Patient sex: M
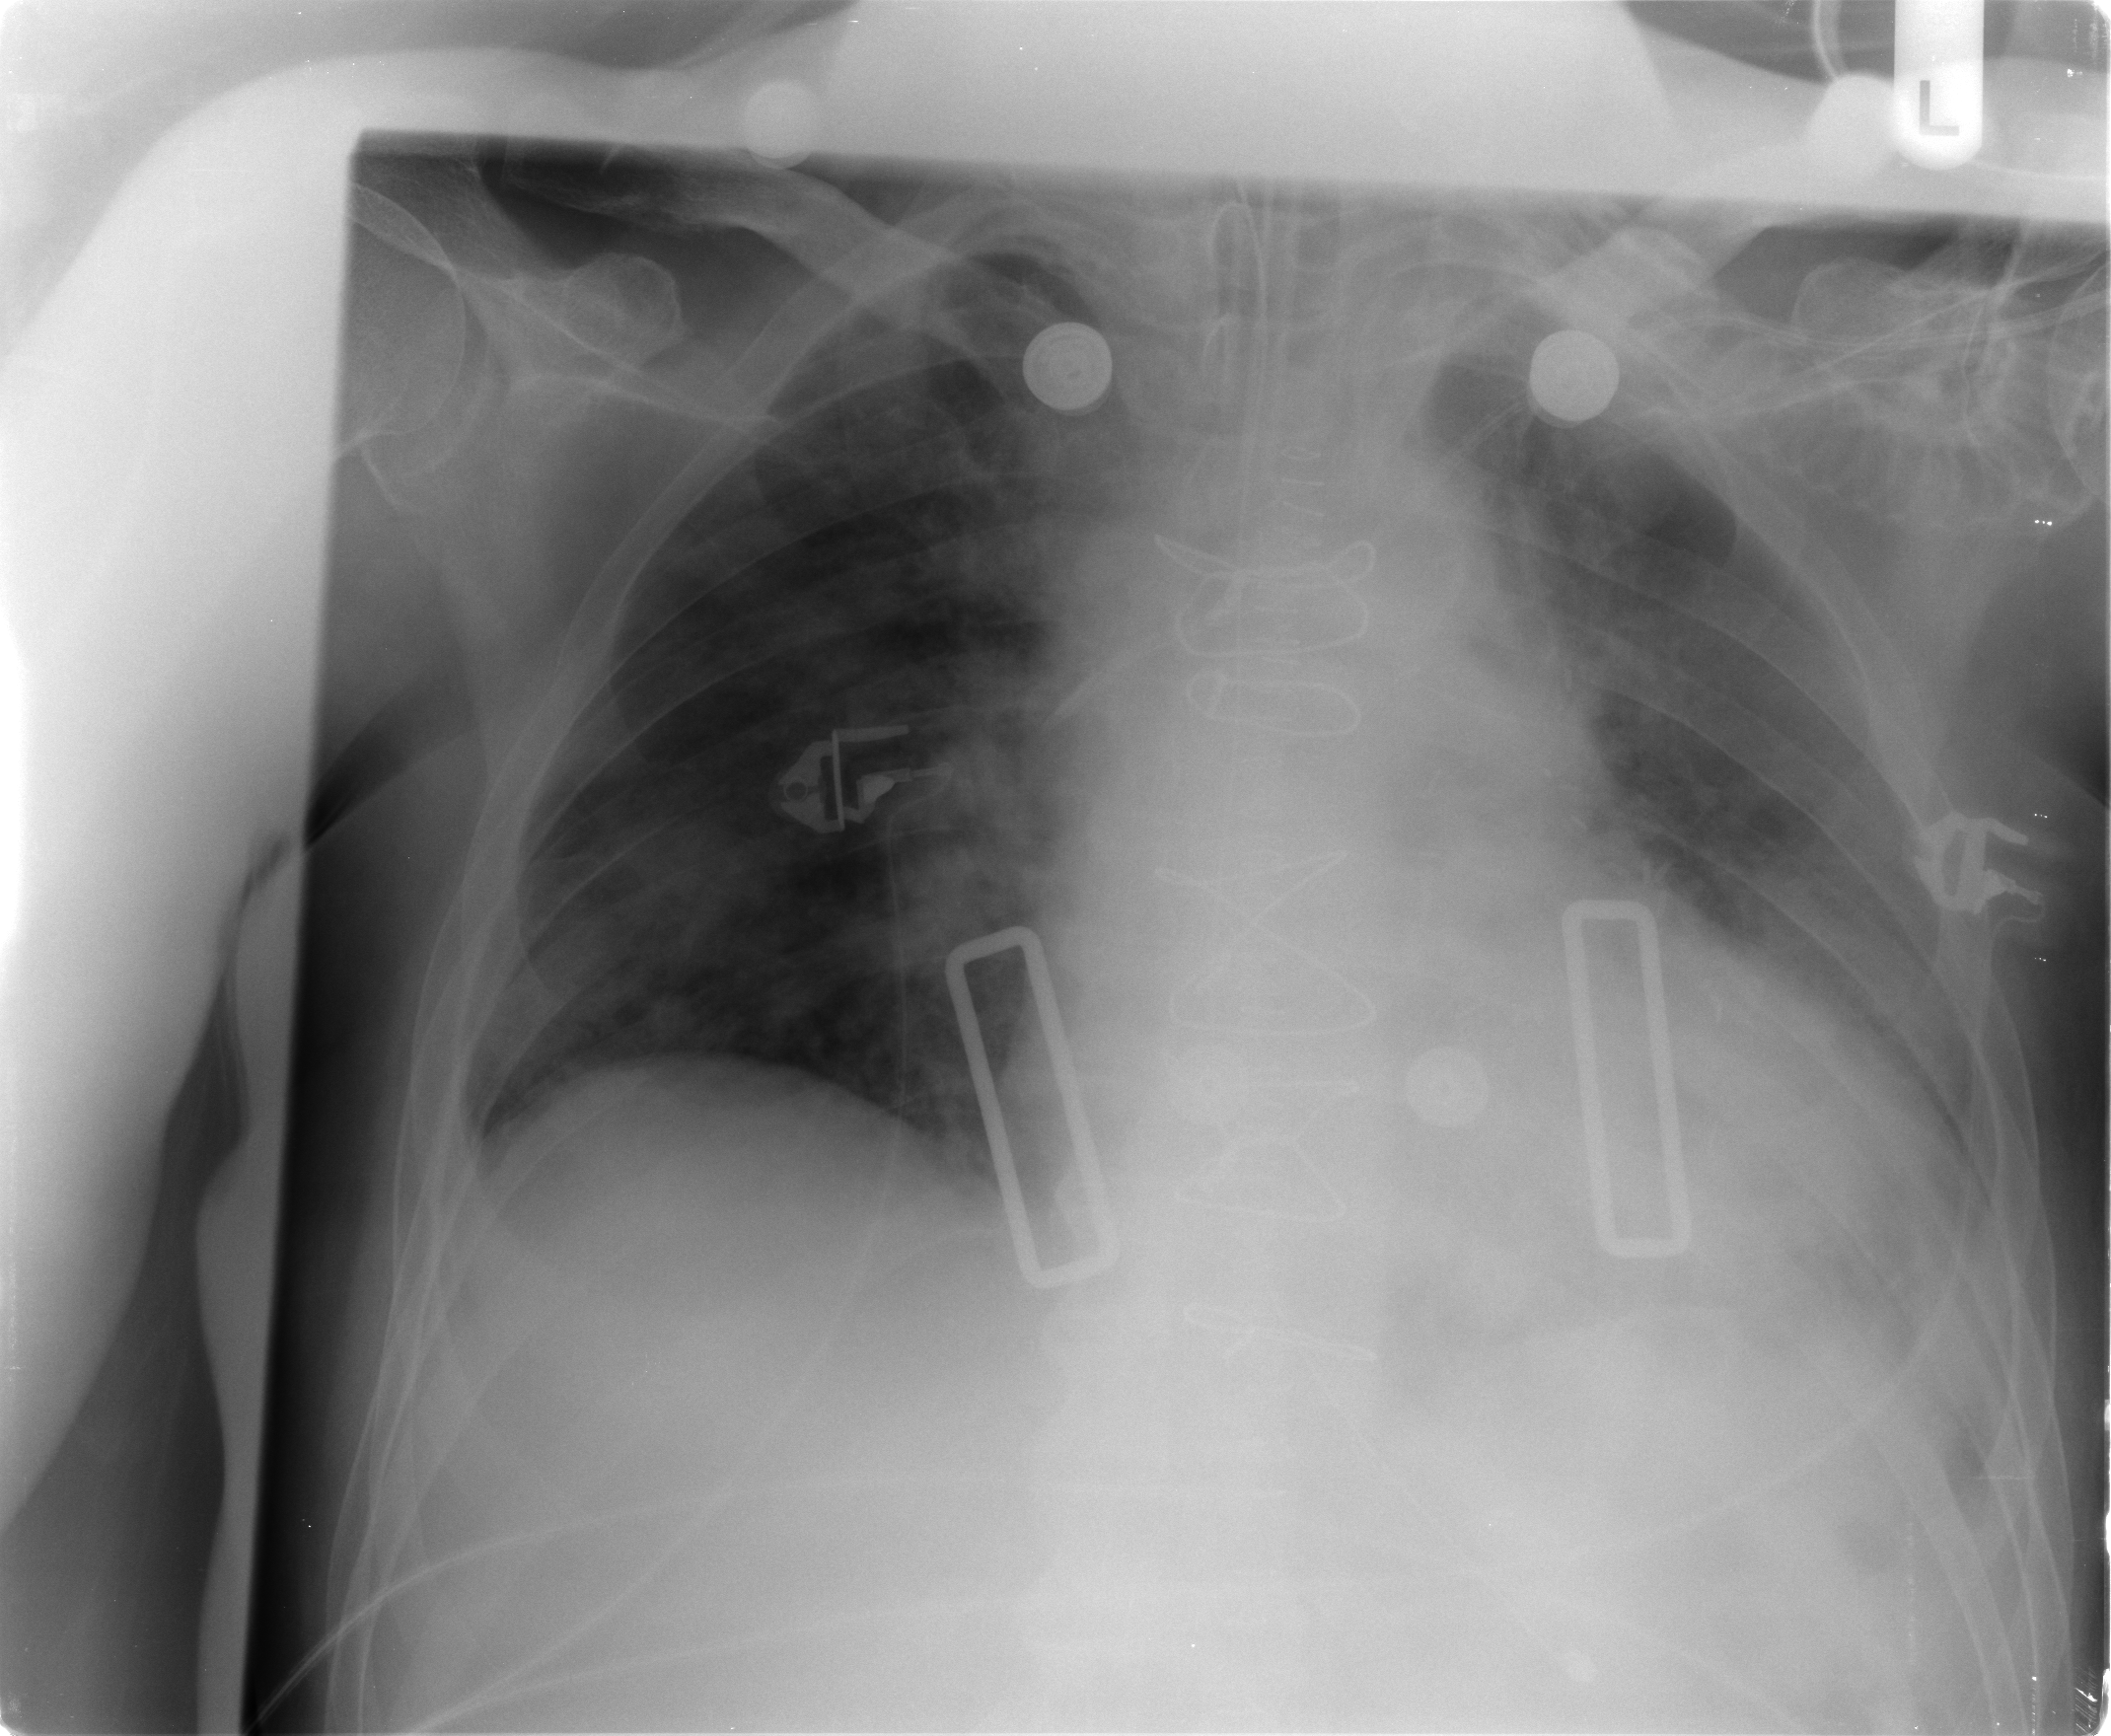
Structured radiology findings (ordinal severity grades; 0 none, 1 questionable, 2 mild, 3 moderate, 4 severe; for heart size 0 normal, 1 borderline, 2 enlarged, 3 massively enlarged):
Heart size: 2
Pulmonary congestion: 3
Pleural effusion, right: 0
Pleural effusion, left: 2
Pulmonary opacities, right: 2
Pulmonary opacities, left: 2
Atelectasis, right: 0
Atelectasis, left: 2